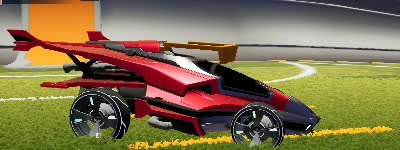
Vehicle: aftershock